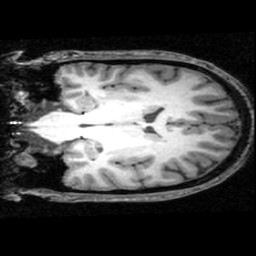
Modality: T1w
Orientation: coronal
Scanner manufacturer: ge
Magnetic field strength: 3 T
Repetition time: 0.01222 s
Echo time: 0.005176 s